Aerial crown-view tile of a tropical tree (Barro Colorado Island, Panama), acquired 20241014:
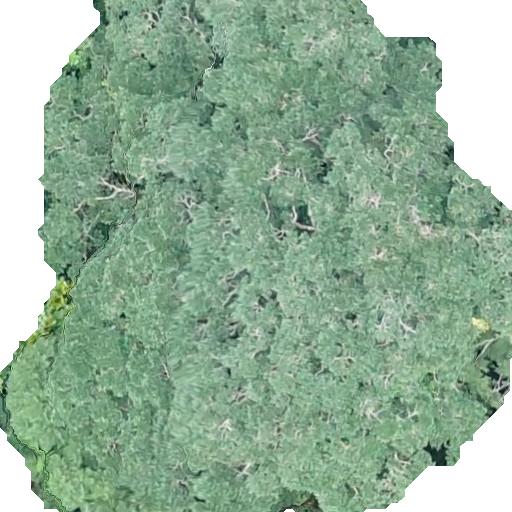
Species: Calophyllum longifolium
GBIF accepted scientific name: Calophyllum longifolium
Crown area: 378.051 m²